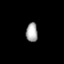
Tissue: prostate
Cell type: T cells
Senescence score: 0.715
Nuclear area (px): 211
Mean DAPI intensity: 172